Field crop: maize
Growth stage: 1
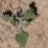
Species: chenopodium